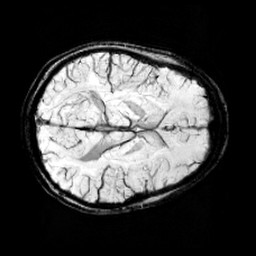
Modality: minIP
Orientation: axial
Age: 12
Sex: female
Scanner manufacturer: siemens
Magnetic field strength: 3 T
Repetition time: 0.027 s
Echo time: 0.02 s